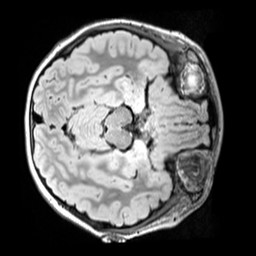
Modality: FLAIR
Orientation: axial
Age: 10
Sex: male
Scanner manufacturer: siemens
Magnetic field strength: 3 T
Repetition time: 5 s
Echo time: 0.388 s